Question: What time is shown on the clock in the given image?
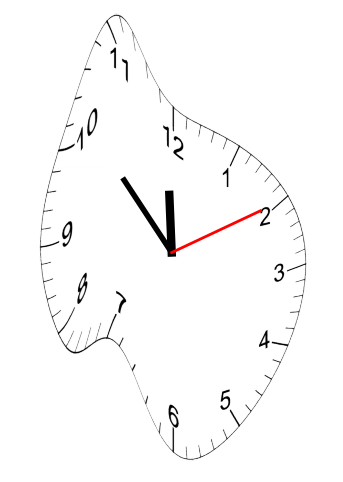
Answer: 11:52:10